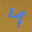
Label: 4